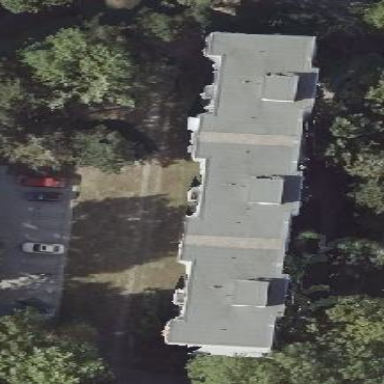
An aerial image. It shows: Residential building with flat roof made of tar paper.